Aerial crown-view tile of a tropical tree (Barro Colorado Island, Panama), acquired 20240611:
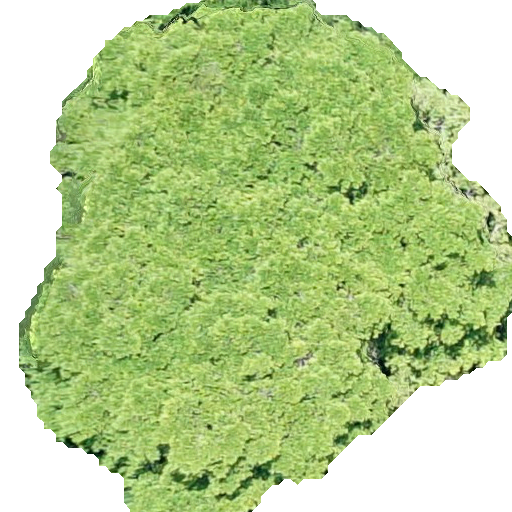
Species: Terminalia amazonia
GBIF accepted scientific name: Terminalia amazonica
Crown area: 297.512 m²